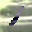
Label: 1